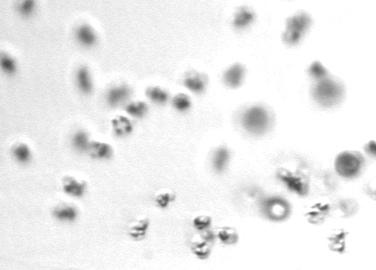
Label: Phaeocystis